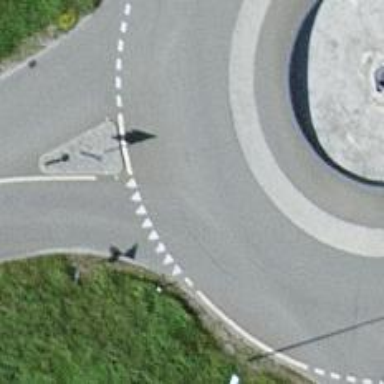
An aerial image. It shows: Road with "give way" sign.